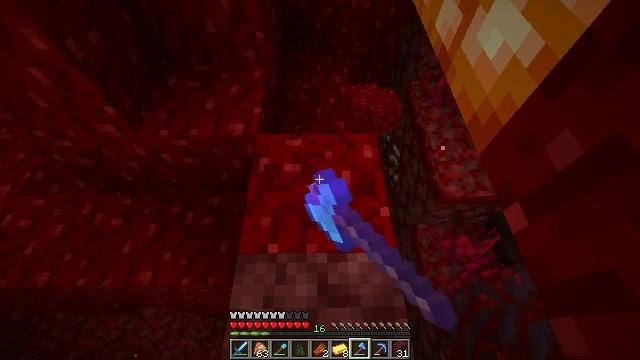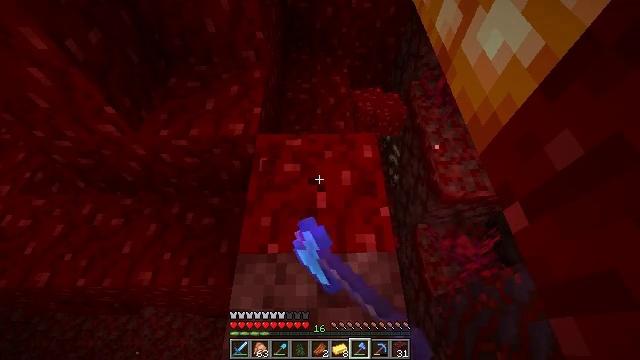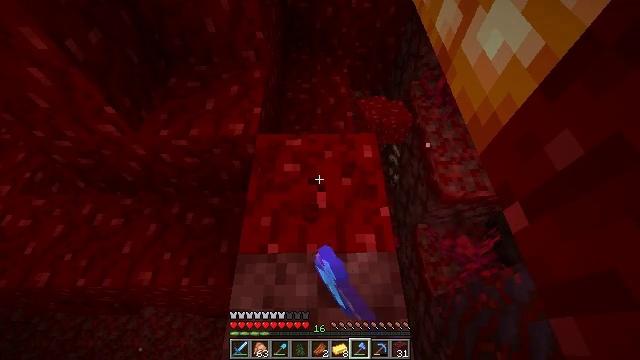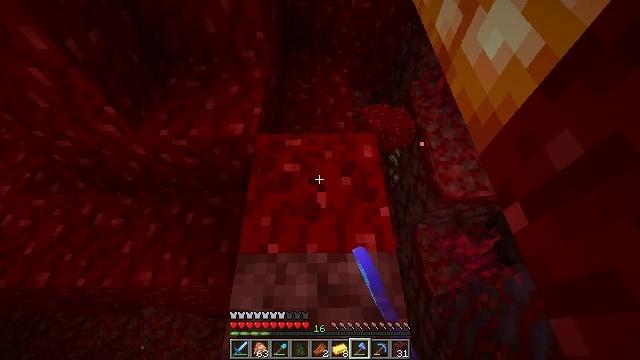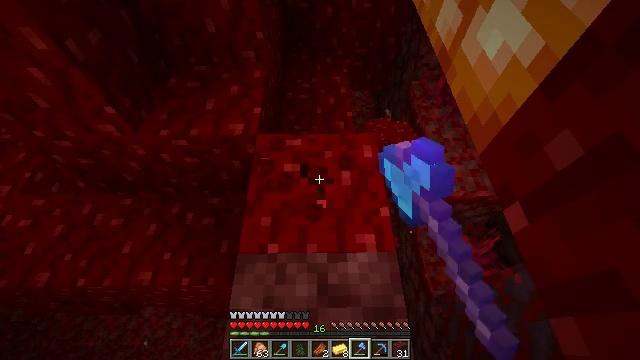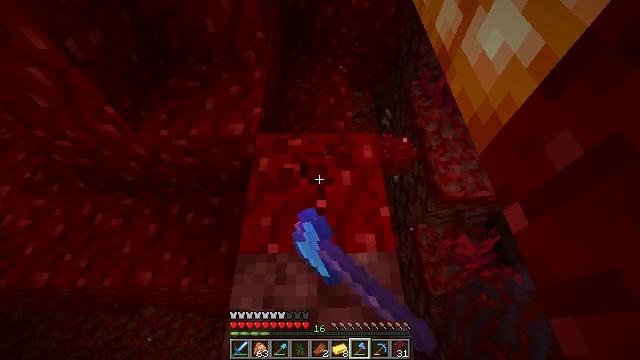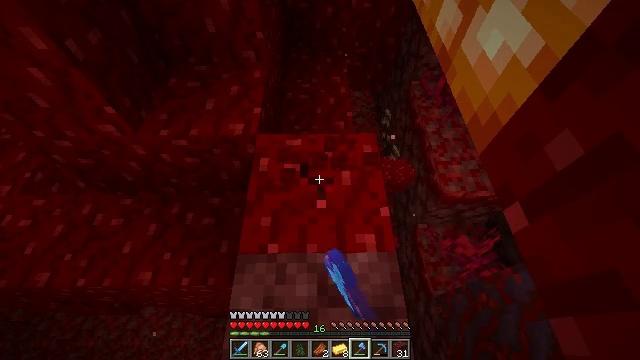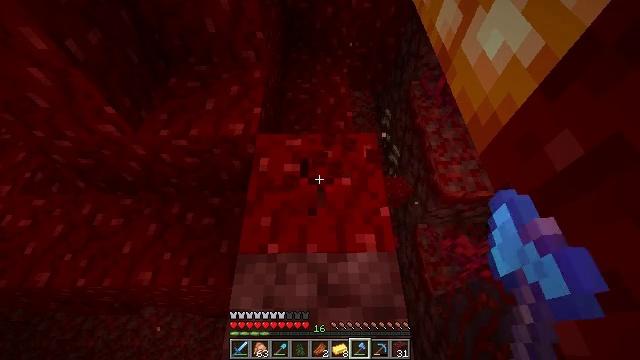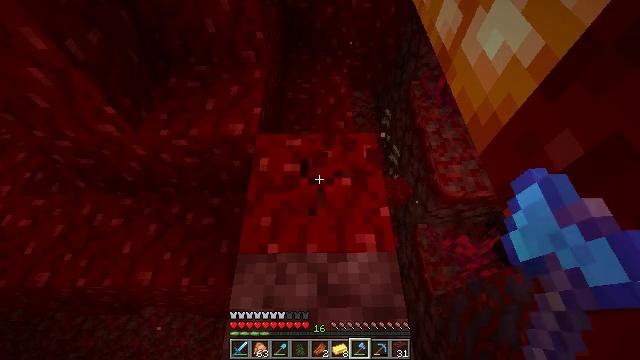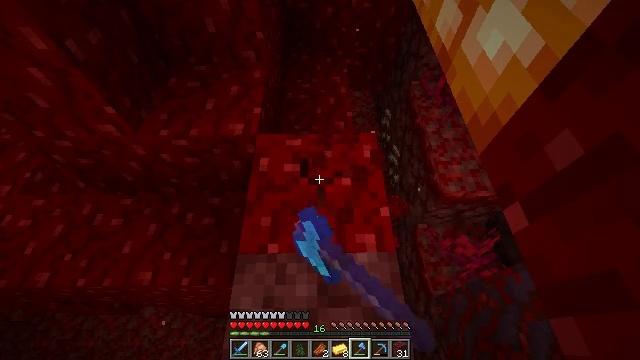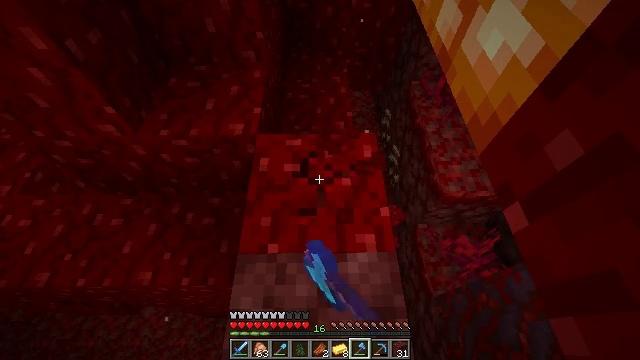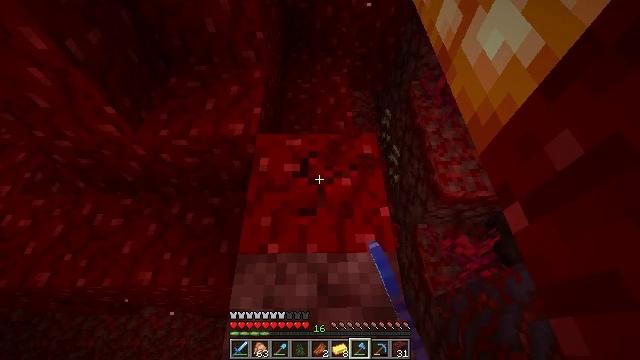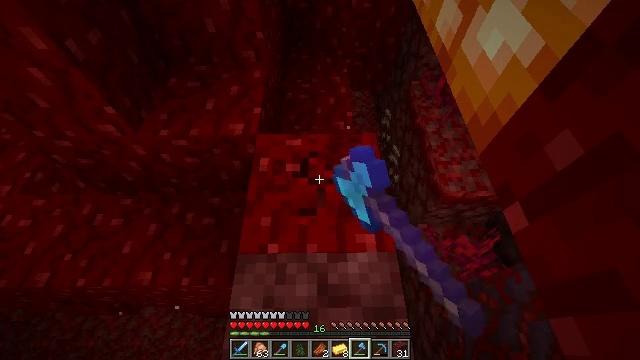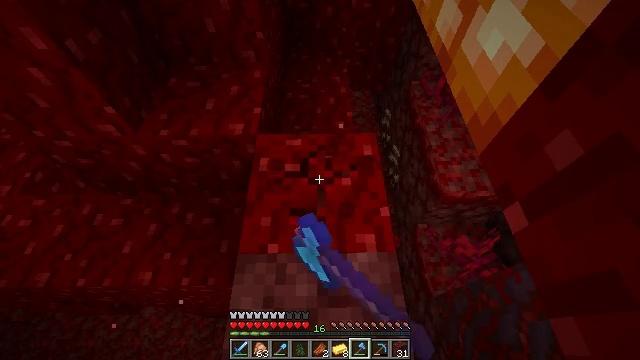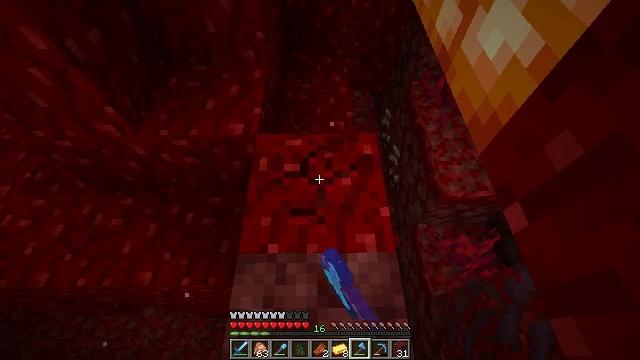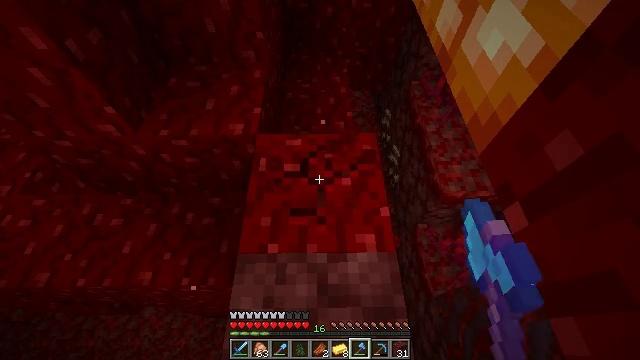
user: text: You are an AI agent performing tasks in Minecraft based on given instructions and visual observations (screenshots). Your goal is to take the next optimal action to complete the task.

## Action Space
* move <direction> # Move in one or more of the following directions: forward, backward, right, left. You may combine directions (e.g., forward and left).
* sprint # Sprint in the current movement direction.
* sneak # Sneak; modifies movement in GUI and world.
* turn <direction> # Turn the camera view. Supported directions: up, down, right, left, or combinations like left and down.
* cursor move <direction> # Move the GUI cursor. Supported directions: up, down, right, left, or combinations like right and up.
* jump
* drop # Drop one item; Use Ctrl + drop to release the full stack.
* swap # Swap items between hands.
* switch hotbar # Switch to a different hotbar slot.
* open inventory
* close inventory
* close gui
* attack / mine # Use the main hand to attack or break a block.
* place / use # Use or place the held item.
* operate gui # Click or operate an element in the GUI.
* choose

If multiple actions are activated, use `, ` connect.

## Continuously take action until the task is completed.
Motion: motion action
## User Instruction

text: Collect the nether wart block for decoration.
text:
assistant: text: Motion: attack / mine
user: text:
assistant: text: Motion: attack / mine
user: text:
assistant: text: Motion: attack / mine
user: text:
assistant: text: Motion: attack / mine
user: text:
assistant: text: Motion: attack / mine
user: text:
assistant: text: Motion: attack / mine
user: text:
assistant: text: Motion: attack / mine
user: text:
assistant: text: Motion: attack / mine
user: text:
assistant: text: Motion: attack / mine
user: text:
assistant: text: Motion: attack / mine
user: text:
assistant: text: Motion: attack / mine
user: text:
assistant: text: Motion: attack / mine
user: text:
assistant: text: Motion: attack / mine
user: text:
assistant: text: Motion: attack / mine
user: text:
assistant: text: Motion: attack / mine
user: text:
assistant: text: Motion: attack / mine
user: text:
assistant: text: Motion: attack / mine
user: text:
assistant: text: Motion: attack / mine
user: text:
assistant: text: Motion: attack / mine
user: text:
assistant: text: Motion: attack / mine
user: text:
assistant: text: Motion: attack / mine
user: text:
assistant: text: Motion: attack / mine
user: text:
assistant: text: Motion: attack / mine
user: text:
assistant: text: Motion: attack / mine
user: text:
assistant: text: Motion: attack / mine
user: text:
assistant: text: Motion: attack / mine
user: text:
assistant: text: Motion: attack / mine
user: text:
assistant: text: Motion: attack / mine
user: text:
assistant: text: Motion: attack / mine
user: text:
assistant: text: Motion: attack / mine